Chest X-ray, PA view. Patient: 34 years old, sex M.
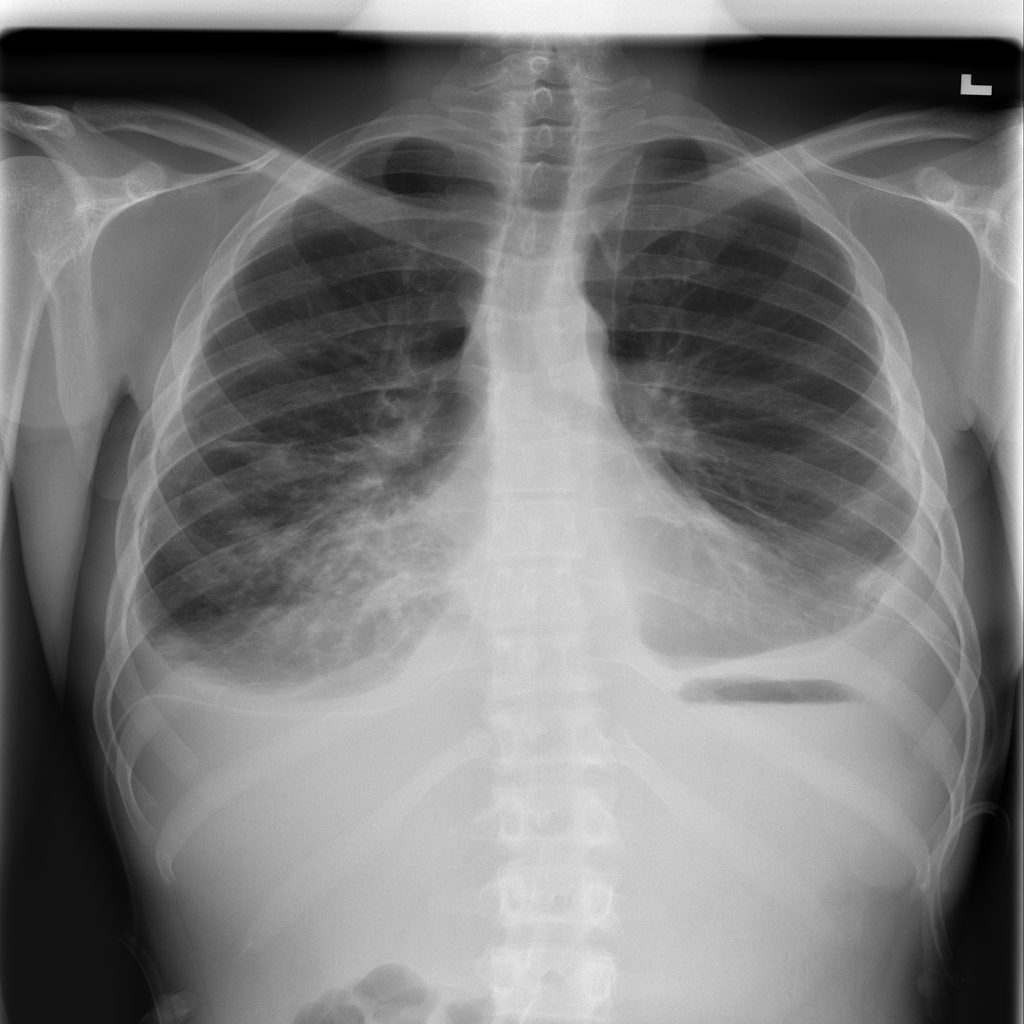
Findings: Effusion, Infiltration